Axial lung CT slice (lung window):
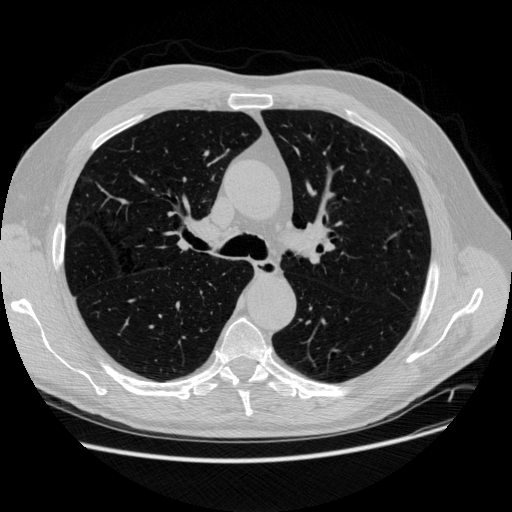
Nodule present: no